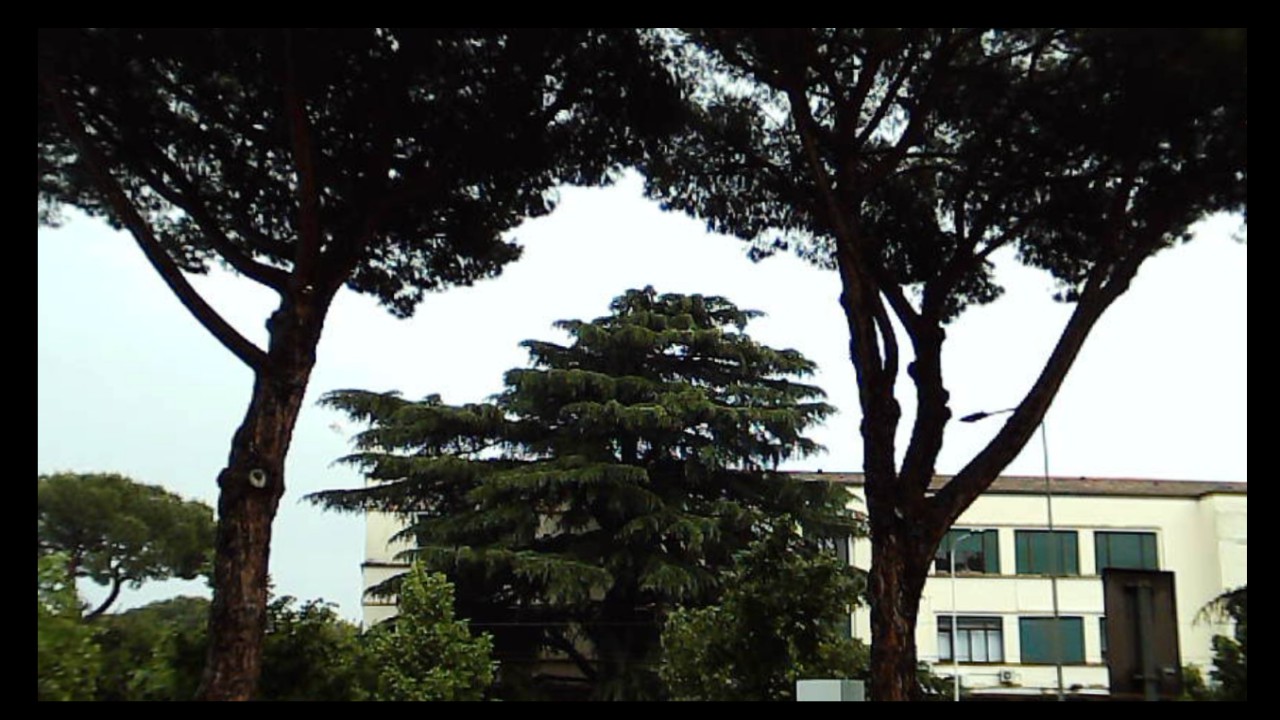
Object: DarwinFPV cineape20